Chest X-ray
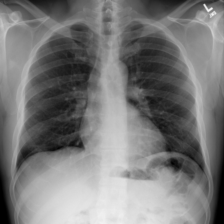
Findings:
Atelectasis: negative
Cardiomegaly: negative
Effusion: negative
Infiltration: negative
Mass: negative
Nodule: negative
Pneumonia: negative
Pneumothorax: negative
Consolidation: negative
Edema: negative
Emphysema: negative
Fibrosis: negative
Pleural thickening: negative
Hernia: negative